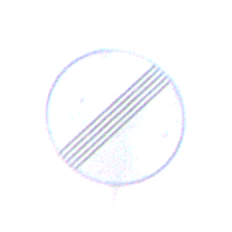
Verkehrszeichen: EndeSaemtlicherBegrenzungen
Umgebung: Outdoor, RoadRail
Tageszeit: SunriseSunset
Wetter: PartlyCloudy
Licht: Natural
Jahreszeit: NotSpecified
Kontrast: LowContrast